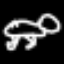
Label: frog